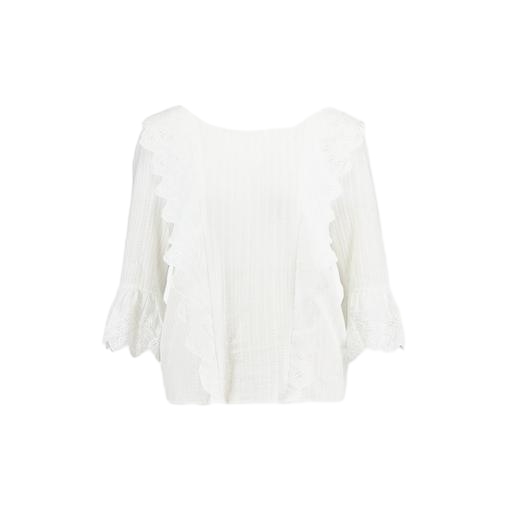
chloé top embroidered lace, white lace bell-sleeve top only macy, white lace-paneled top, white background